Field crop: maize
Growth stage: 2
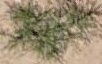
Species: salsola